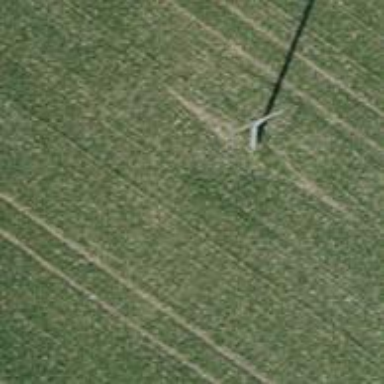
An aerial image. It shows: Power pole.